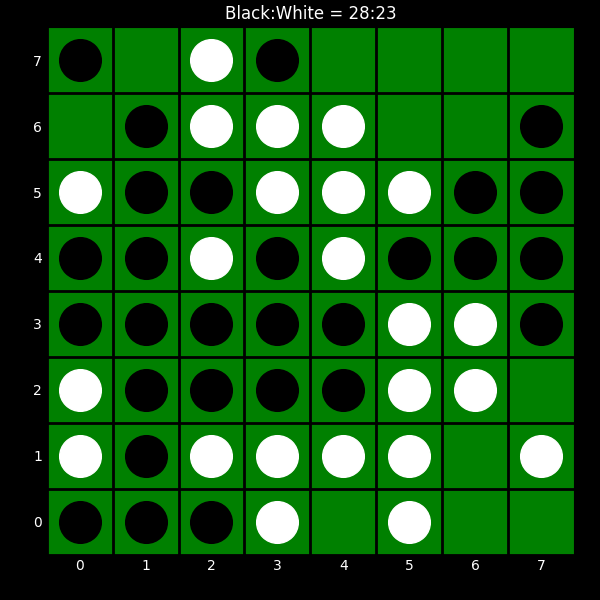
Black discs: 28
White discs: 23